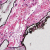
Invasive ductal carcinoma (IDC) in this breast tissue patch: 0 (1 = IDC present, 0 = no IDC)